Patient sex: F
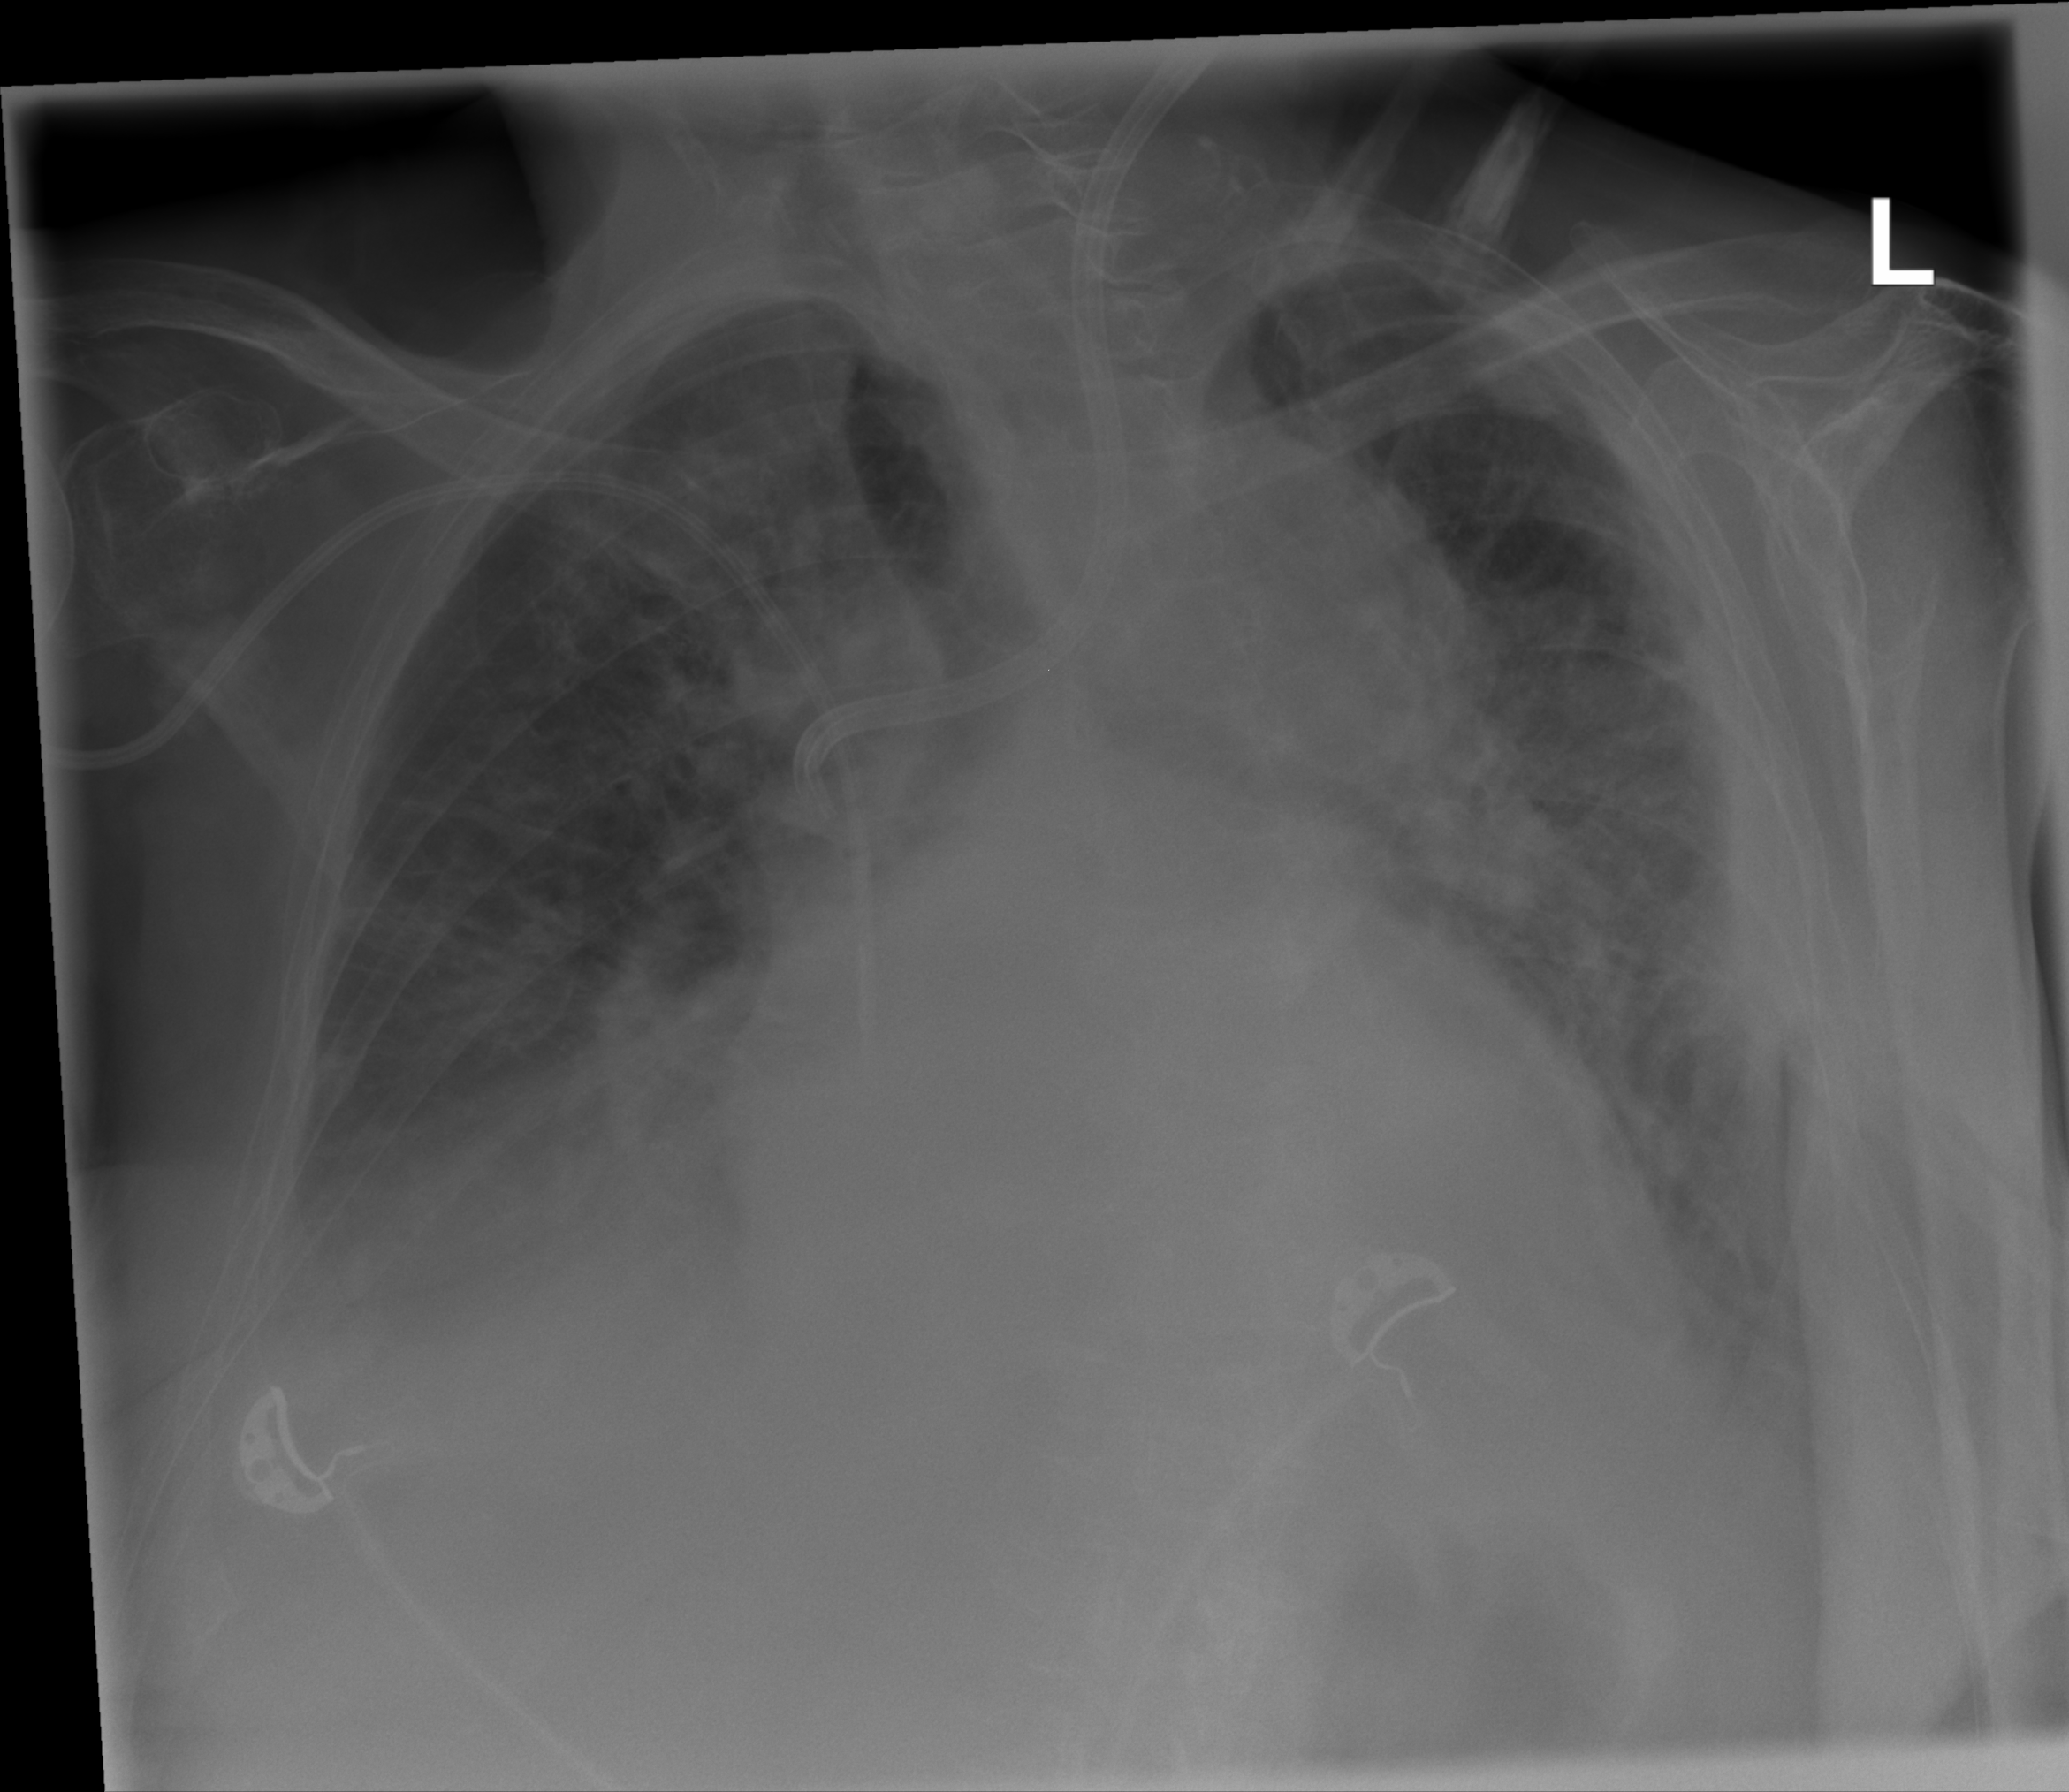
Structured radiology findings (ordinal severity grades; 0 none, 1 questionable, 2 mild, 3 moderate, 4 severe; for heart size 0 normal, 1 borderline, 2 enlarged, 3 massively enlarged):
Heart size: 2
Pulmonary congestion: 2
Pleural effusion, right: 2
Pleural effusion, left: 1
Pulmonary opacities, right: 0
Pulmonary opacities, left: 0
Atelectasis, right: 2
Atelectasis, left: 1